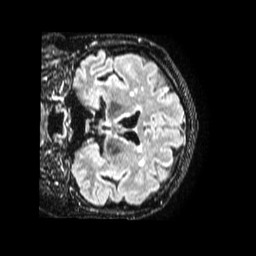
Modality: FLAIR
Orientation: coronal
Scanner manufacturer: philips
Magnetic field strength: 1.5 T
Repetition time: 4.8 s
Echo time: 0.3364 s